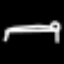
Label: bed